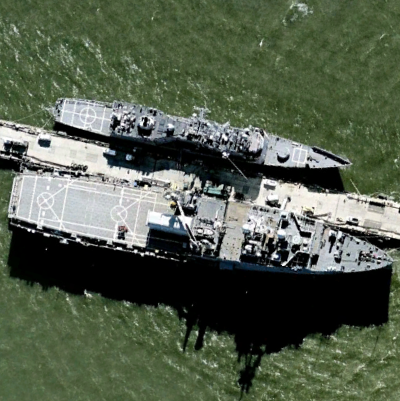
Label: combat